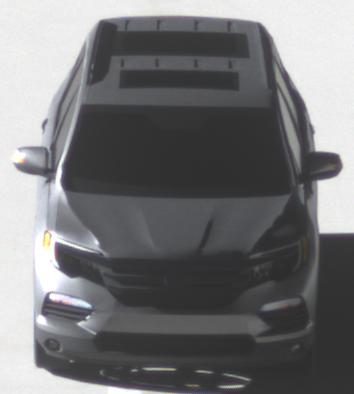
Make: Honda
Model: Pilot
Detailed model: 3
Model produced from: 2015
Model produced until: 2022
Doors: 5
Color: gray
Road condition: dry road
Daytime: morning or afternoon
Contrast: high contrast